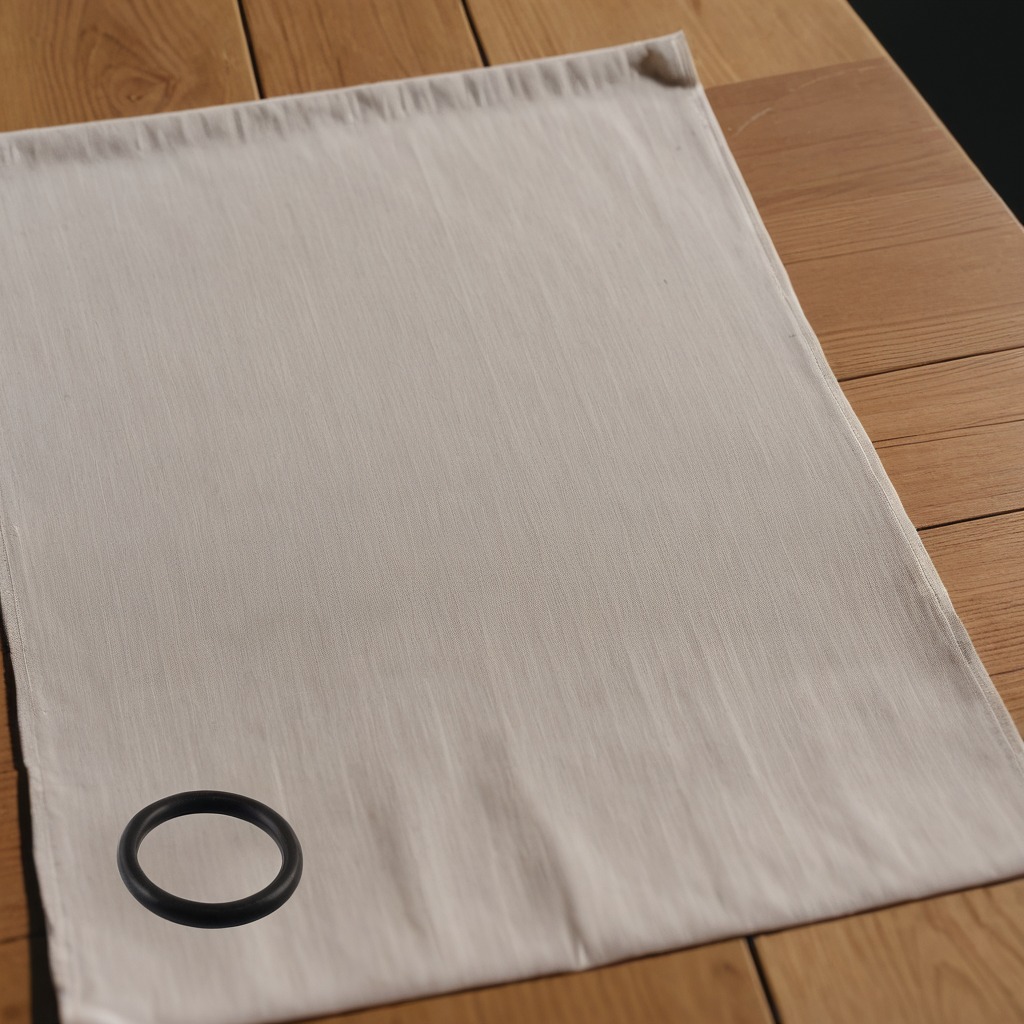
A rubber O-ring lying on a wooden table in an outdoor workshop during daytime bright natural light soft shadows worn but beneath the cloth.